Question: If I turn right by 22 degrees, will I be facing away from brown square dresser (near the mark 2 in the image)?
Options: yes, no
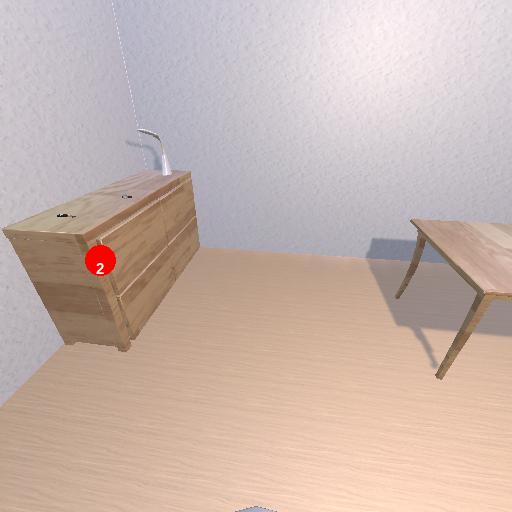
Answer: yes